Interaction volume radius: 5 \u00c5
Interaction volume height: 10 \u00c5
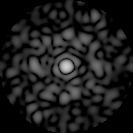
Disorder parameter: 0.8343